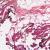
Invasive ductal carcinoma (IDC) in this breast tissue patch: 0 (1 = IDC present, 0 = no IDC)